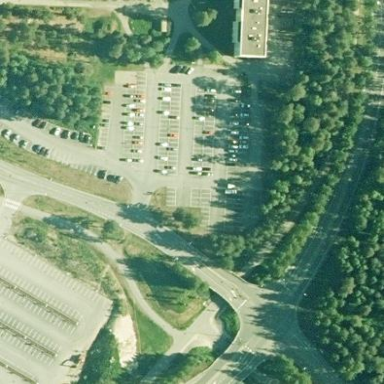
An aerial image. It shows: Multi-storey parking building.